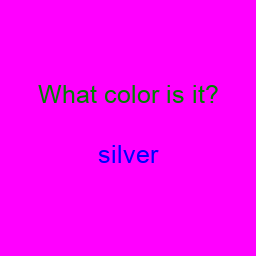
Color: blue
Color name shown: silver
Background color: magenta
Question text color: green